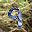
Label: 9